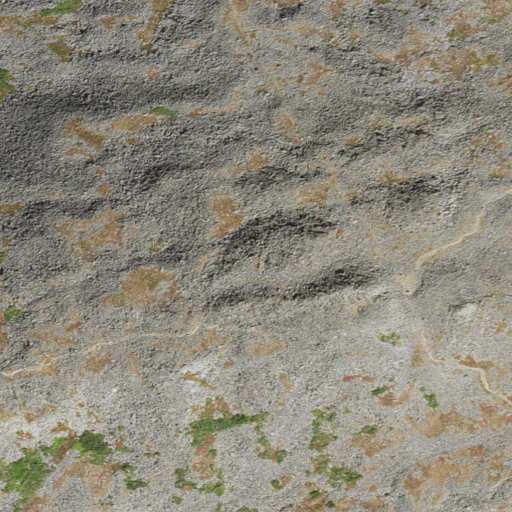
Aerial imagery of mountain in New Hampshire named Mount Jefferson containing grassland, barren land, and mixed forest